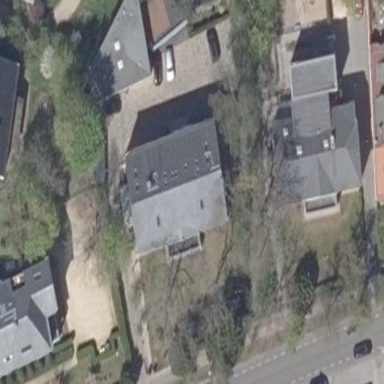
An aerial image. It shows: Historic beige house with gabled gray roof.